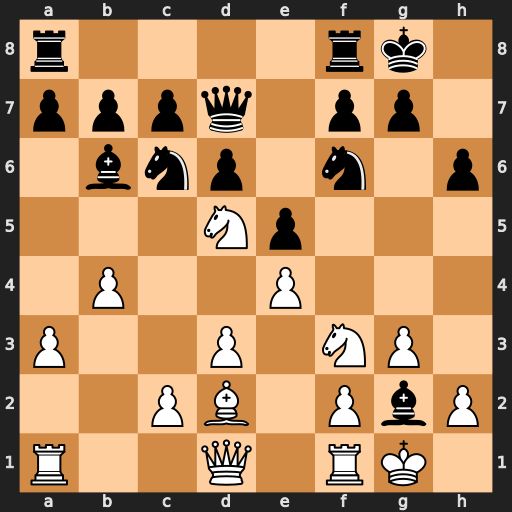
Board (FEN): r4rk1/pppq1pp1/1bnp1n1p/3Np3/1P2P3/P2P1NP1/2PB1PbP/R2Q1RK1
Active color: w
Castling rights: -
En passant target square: -
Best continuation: Nxf6+ gxf6 Kxg2